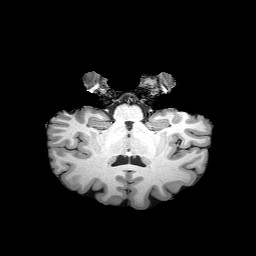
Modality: T1w
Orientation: sagittal
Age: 45
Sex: female
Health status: healthy